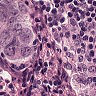
Metastatic tissue present: yes